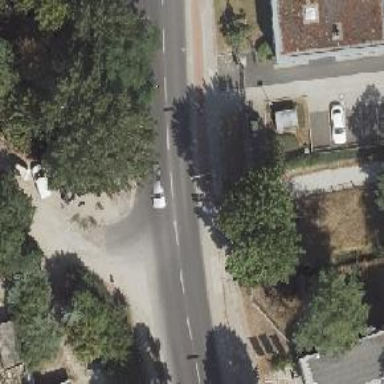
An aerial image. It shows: Secondary road with separate asphalt sidewalks and cycleway.